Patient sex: F
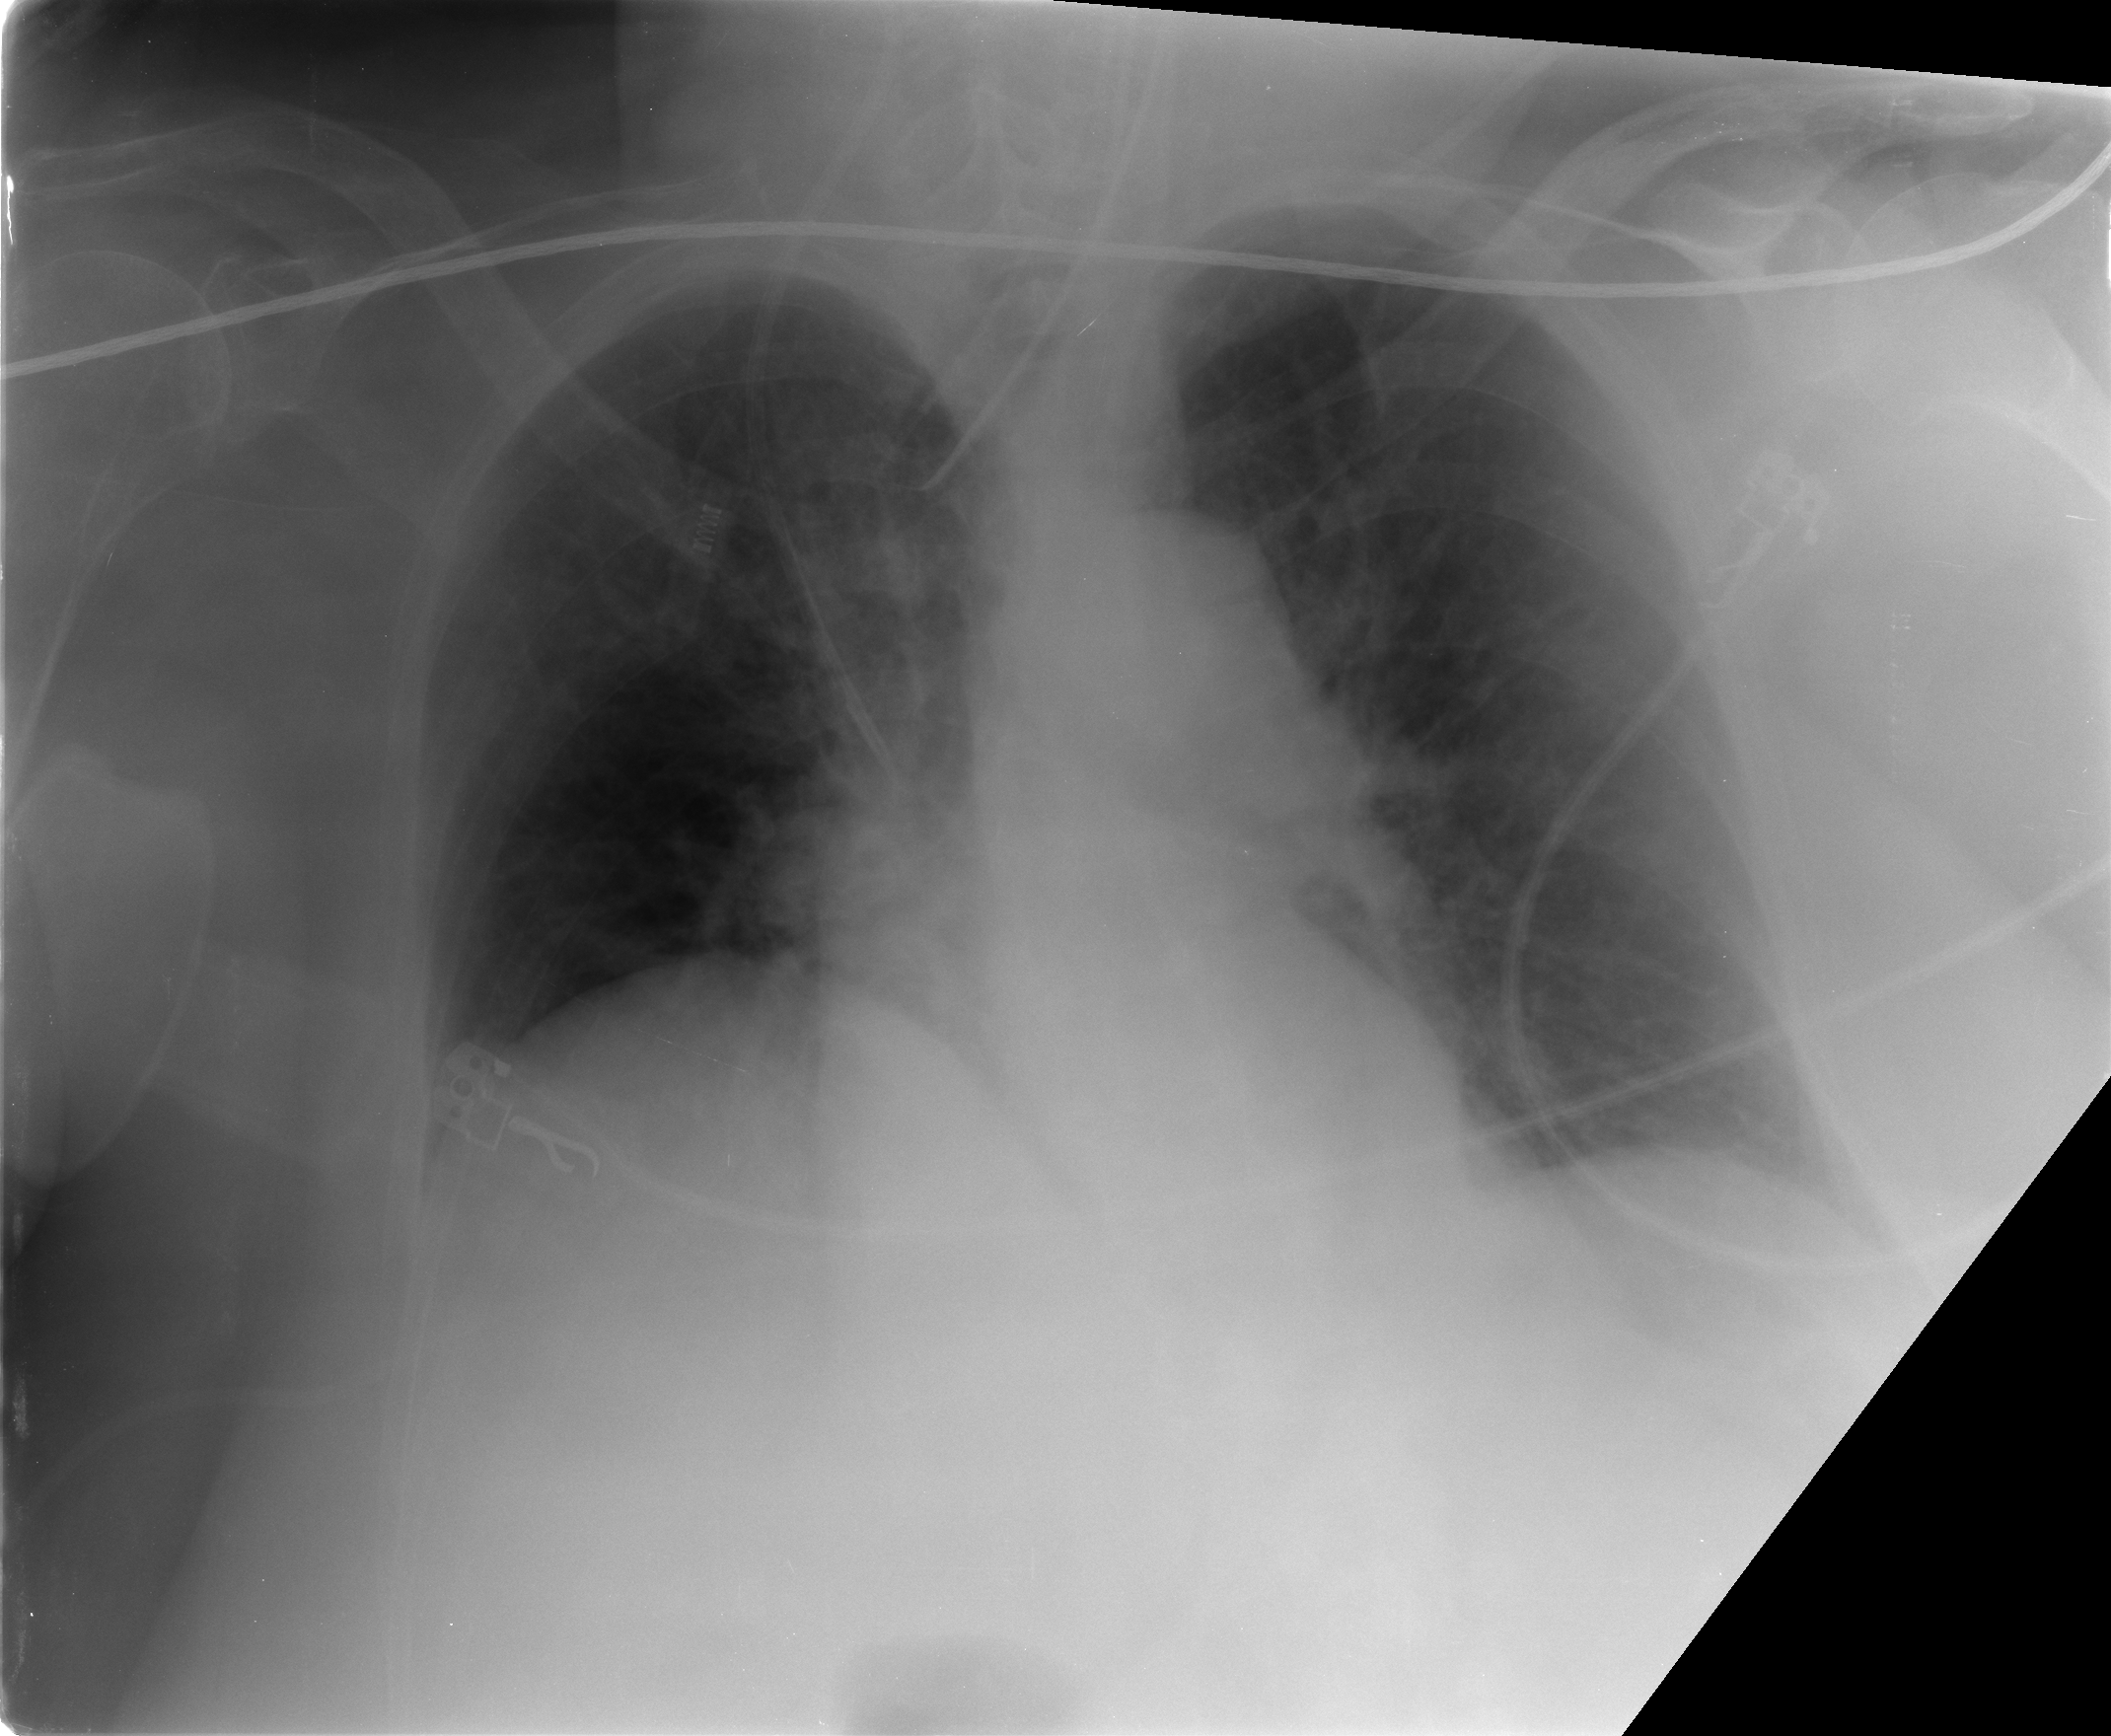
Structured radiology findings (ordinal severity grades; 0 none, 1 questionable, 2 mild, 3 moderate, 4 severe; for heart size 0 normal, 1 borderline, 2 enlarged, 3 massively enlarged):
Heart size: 0
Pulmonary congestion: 2
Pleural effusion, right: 0
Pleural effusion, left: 0
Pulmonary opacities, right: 0
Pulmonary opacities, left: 0
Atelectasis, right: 2
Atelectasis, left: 2